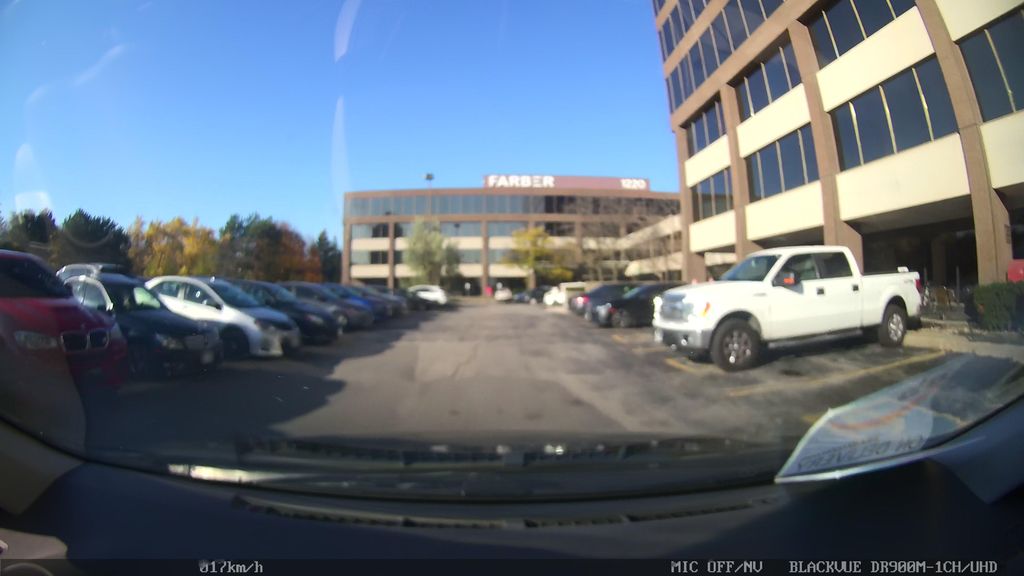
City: toronto